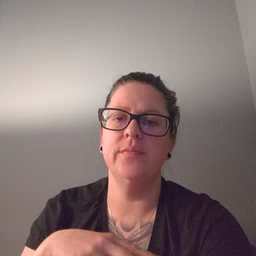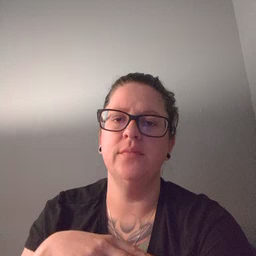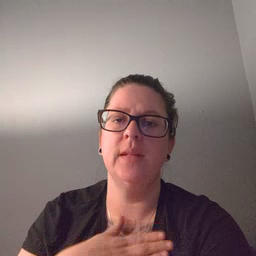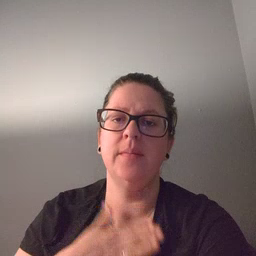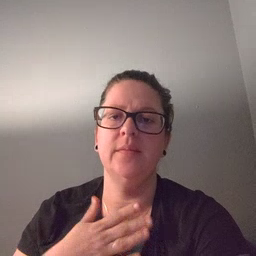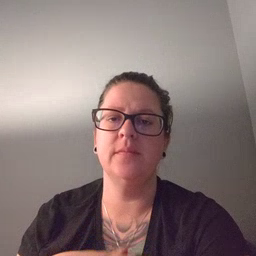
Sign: happy